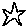
Label: star